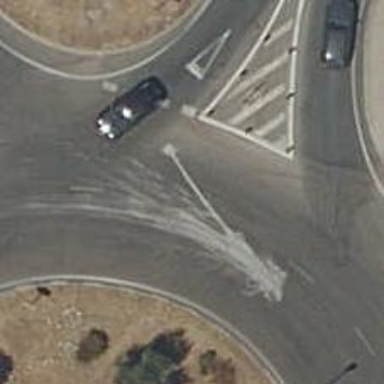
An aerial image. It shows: Tertiary road with asphalt surface leading to roundabout.